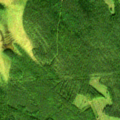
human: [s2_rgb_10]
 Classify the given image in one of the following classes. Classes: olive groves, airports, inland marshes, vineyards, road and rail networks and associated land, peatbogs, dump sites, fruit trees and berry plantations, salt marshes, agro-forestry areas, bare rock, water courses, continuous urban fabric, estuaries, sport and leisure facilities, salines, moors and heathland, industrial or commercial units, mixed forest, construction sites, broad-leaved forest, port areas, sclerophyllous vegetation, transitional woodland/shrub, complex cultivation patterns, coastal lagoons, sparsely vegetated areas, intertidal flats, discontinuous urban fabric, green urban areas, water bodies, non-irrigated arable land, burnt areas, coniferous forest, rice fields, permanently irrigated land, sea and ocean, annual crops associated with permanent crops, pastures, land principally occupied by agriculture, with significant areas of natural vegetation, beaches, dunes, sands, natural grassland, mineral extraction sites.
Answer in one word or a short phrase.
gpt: coniferous forest, mixed forest, peatbogs